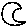
Label: moon